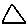
Label: triangle